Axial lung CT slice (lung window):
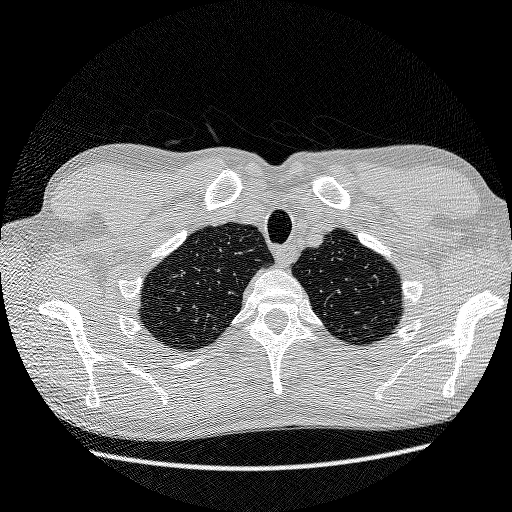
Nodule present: no